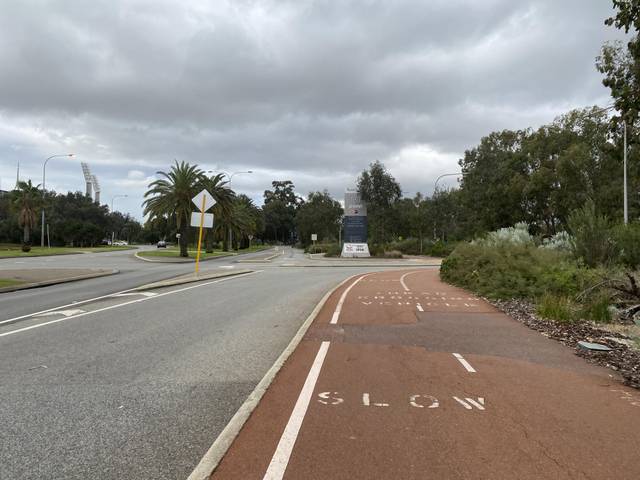
Region: Australia
Coordinates: -31.964, 115.877